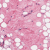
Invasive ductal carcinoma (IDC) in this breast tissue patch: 0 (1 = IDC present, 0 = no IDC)